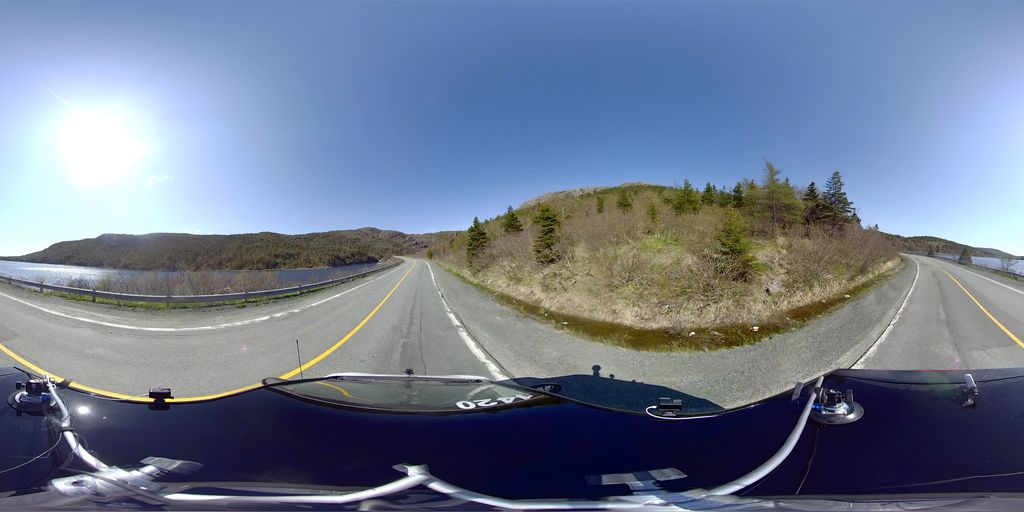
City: st_johns